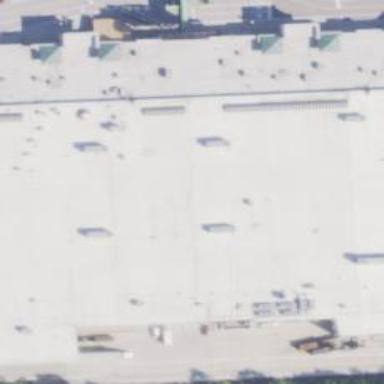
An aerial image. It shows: Supermarket.